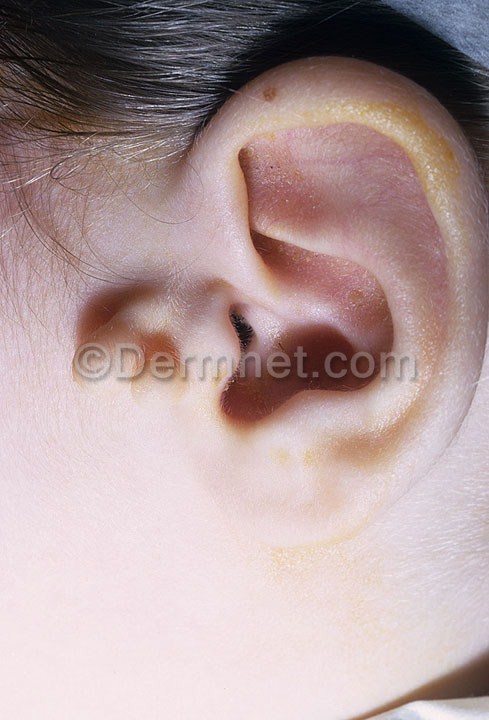
Disease: Seborrheic Keratoses and other Benign Tumors